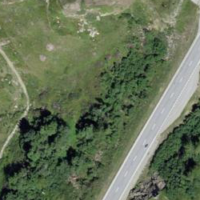
EUNIS habitat code: 31
Species observed at this site:
Equisetum arvense
Crocallis elinguaria